Aerial crown-view tile of a tropical tree (Barro Colorado Island, Panama), acquired 20250512:
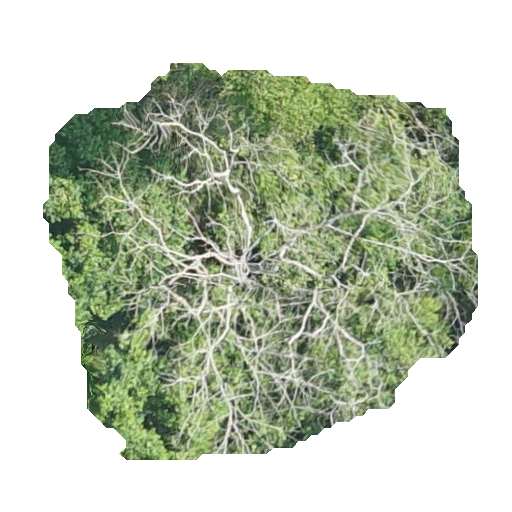
Species: Dipteryx oleifera
GBIF accepted scientific name: Dipteryx oleifera
Crown area: 194.456 m²